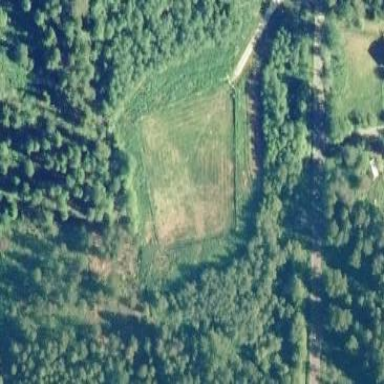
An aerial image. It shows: Dog park enclosed by fence.